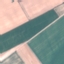
Land use / land cover: AnnualCrop